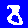
Digit: 8